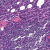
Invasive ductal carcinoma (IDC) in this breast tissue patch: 1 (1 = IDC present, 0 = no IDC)